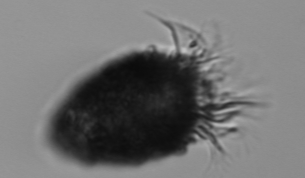
Label: Stenosemella_pacifica